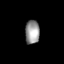
Tissue: skin
Cell type: Myeloid cells
Senescence score: 0.6798
Nuclear area (px): 336
Mean DAPI intensity: 151.095